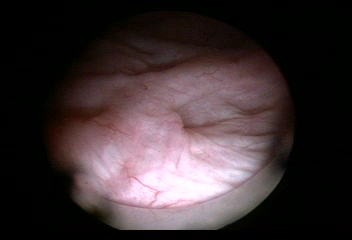
Modality: WLC
Class: Normal mucosa
Bladder cancer association: No